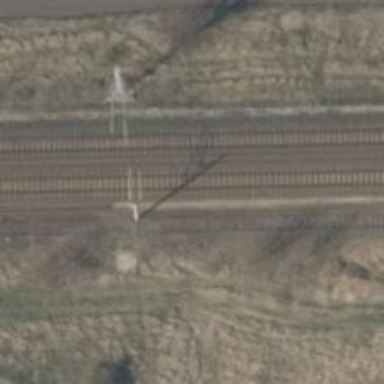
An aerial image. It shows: Milestone along the railway track with catenary mast.